Interaction volume radius: 5 \u00c5
Interaction volume height: 45 \u00c5
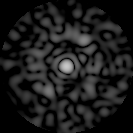
Disorder parameter: 0.8043